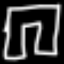
Label: pants